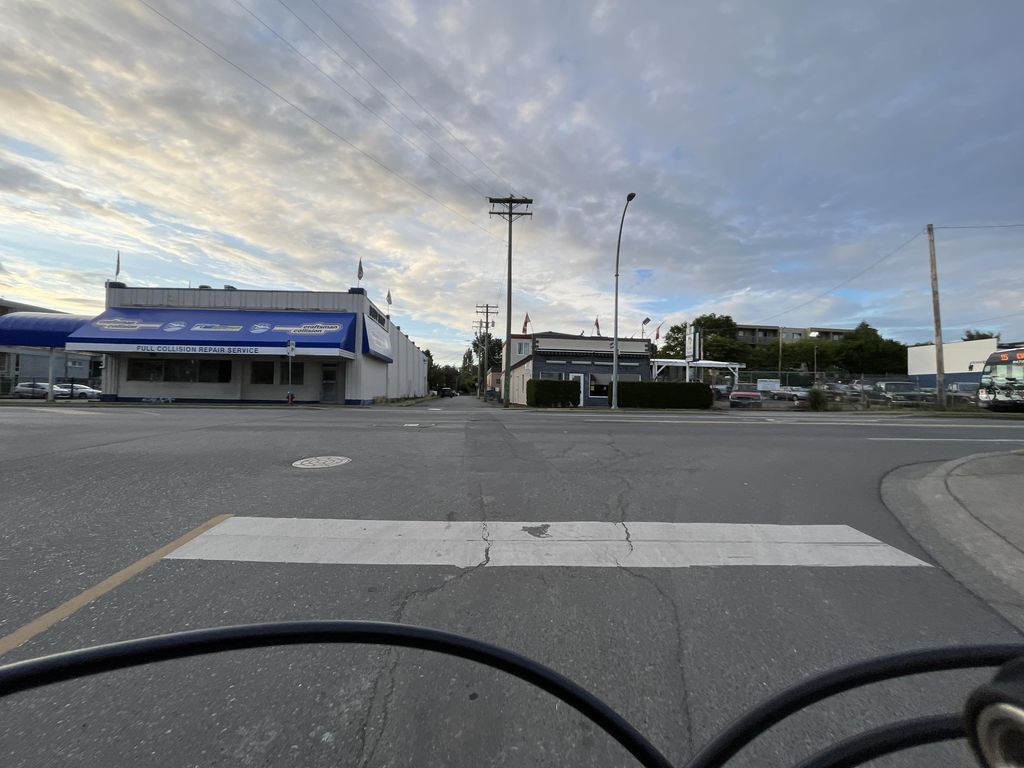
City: victoria